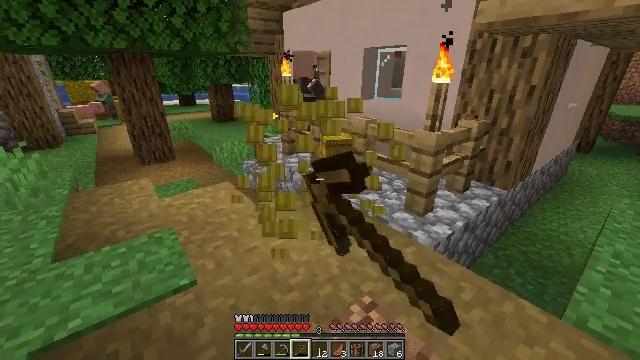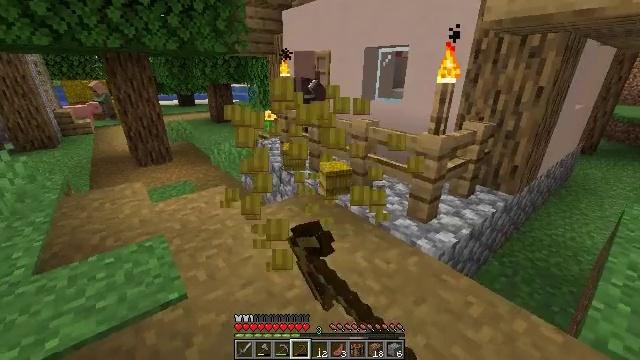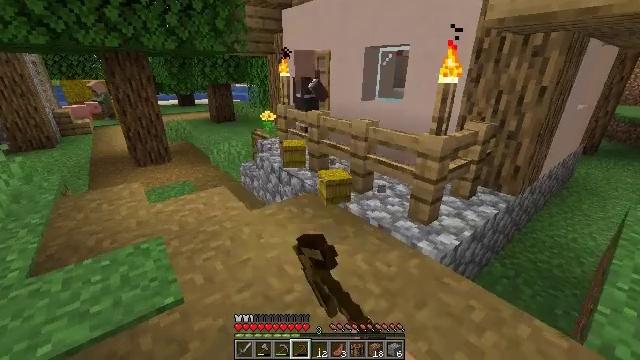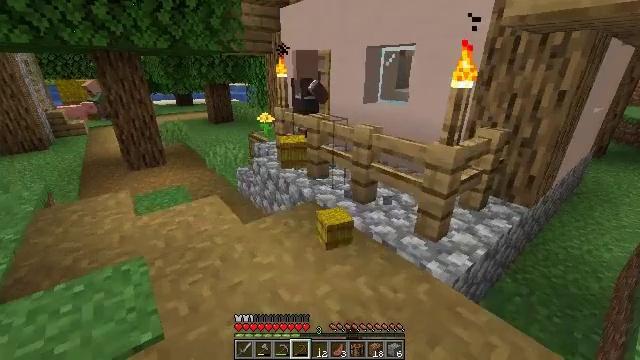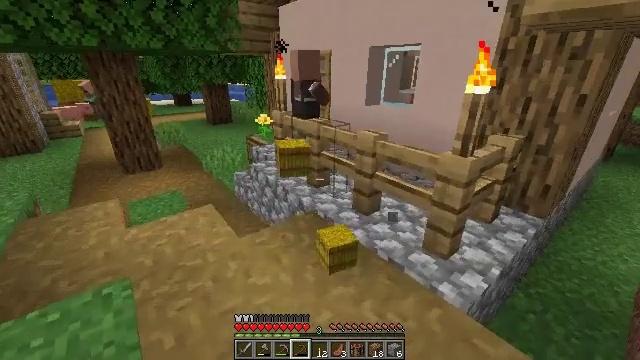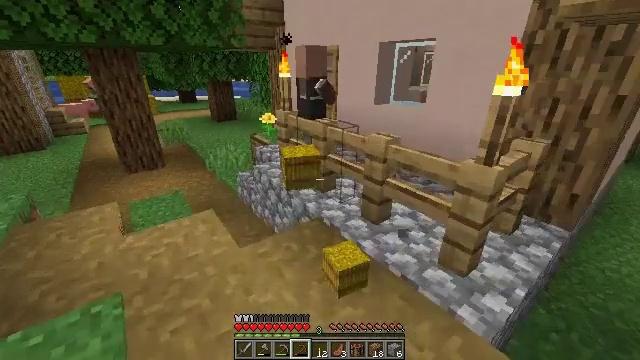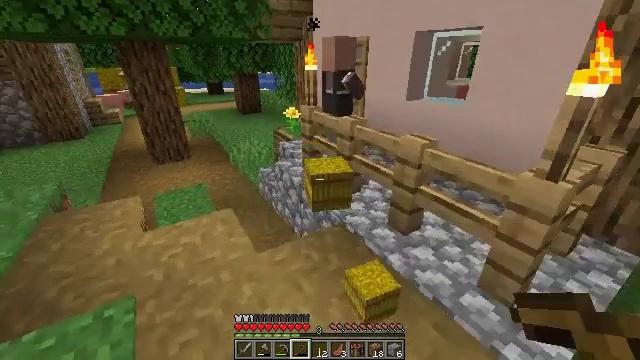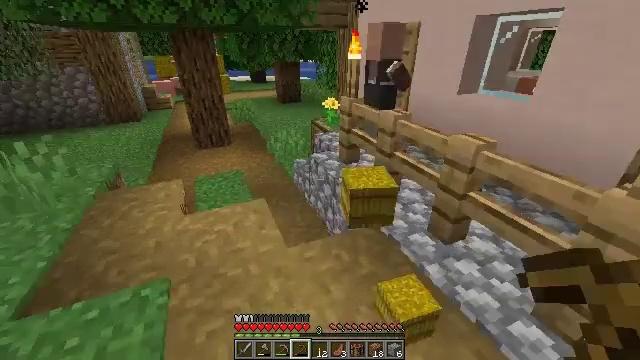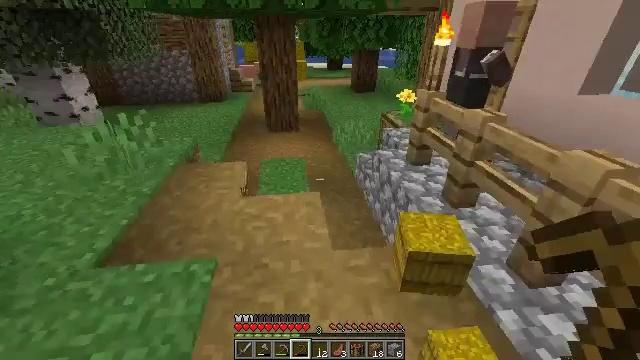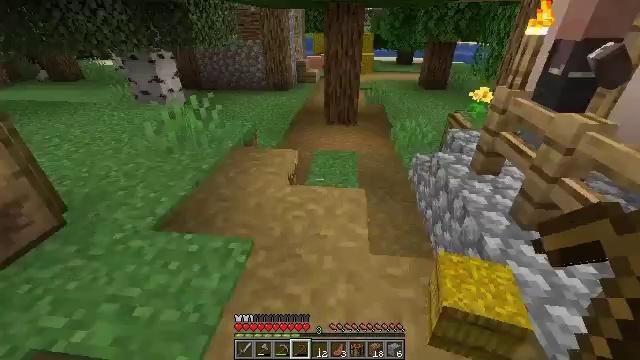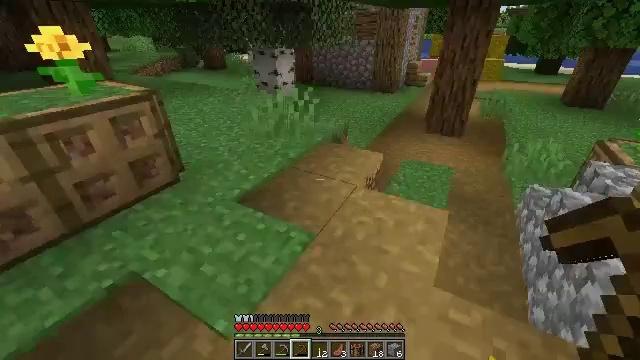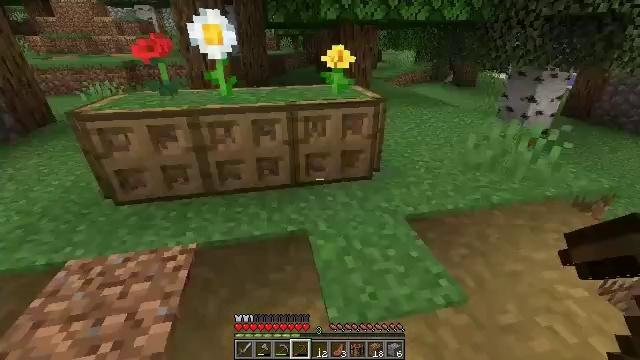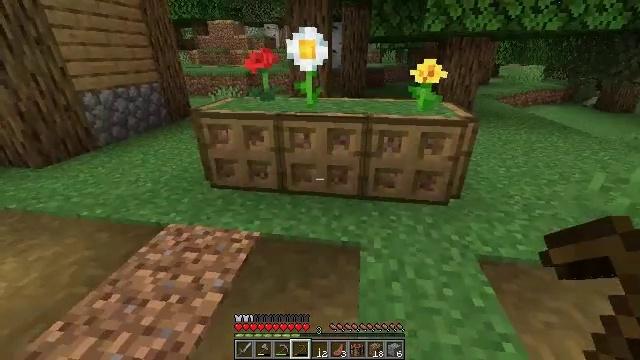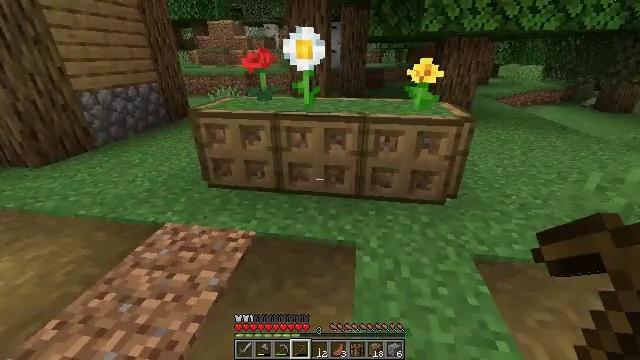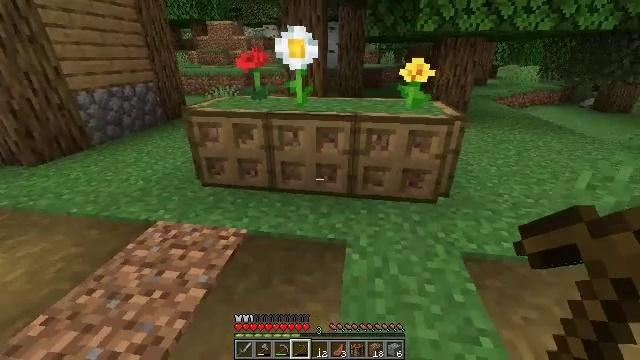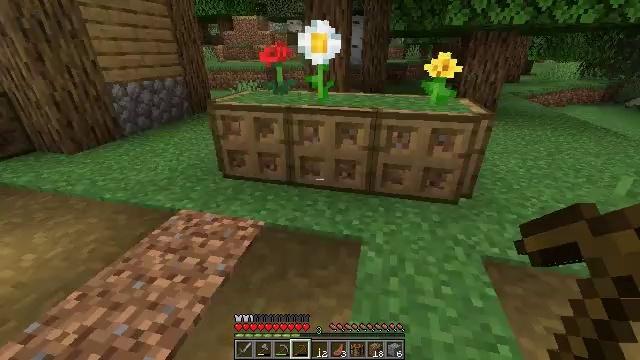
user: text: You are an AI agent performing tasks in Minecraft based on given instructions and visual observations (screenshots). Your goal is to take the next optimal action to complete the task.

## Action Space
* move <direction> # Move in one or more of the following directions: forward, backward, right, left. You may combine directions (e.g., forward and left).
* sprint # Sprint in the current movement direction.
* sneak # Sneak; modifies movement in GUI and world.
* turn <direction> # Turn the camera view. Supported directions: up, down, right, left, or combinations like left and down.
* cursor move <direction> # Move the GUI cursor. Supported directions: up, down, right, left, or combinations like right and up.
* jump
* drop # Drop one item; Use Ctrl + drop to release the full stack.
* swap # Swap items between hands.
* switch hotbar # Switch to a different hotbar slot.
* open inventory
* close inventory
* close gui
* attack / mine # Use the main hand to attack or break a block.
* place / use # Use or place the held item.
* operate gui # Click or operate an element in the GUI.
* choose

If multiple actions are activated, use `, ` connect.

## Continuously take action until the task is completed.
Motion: motion action
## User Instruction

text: Mine the terracotta block.
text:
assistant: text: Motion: move forward, attack / mine
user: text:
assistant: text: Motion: move forward
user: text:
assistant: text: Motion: move forward
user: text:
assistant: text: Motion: move forward
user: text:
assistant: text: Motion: move forward, turn left
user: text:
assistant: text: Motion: move forward, turn left and down
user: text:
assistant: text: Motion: move forward, turn left and down
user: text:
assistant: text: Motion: move forward and move right, turn left and down
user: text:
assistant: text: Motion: move forward and move right, turn left and down
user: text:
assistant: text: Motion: move forward and move right, turn left
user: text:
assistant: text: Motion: move forward and move right, turn left and up
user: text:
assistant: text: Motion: turn left and up
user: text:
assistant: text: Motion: no_op
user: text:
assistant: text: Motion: no_op
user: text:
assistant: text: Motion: turn left
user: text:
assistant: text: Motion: move forward, turn left and up
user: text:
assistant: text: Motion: move forward, turn left and up
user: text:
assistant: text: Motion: move forward, turn left and up
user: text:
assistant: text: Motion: move forward, turn left
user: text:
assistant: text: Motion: move forward
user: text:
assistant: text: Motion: move forward, turn left
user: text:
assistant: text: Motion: move forward, turn left
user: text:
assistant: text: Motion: move forward, sprint, turn left
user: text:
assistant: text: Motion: move forward, sprint, turn left
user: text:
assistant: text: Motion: move forward, sprint, turn left and up
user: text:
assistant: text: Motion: move forward
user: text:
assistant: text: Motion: move forward
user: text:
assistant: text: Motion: move forward
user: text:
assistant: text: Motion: move forward
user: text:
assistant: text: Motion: move forward, turn right